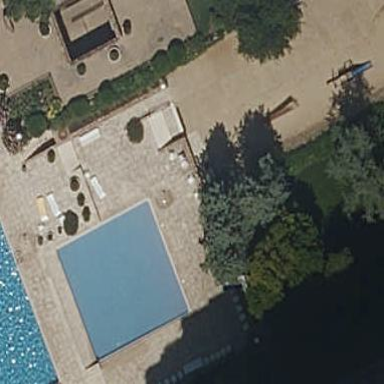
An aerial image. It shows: Swimming pool located in leisure land.